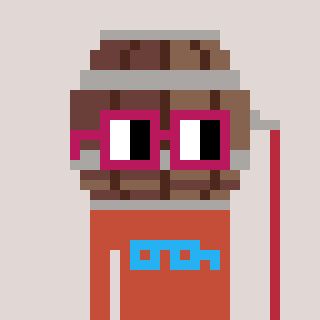
a pixel art character with square dark red glasses, a wine barrel-shaped head and a rust-colored body on a warm background